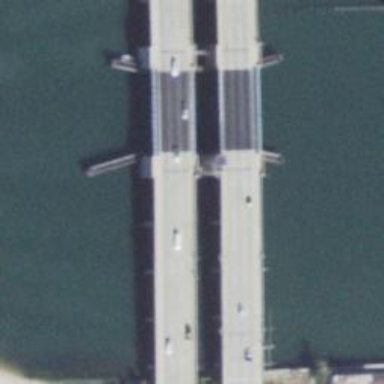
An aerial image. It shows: Bascule movable bridge on footway.